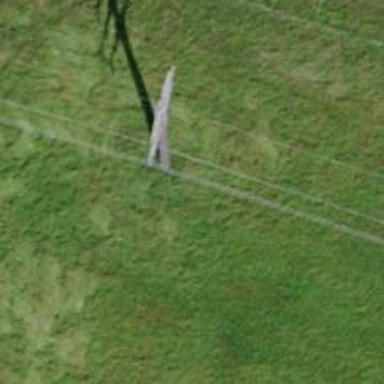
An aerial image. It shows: Concrete power pole.